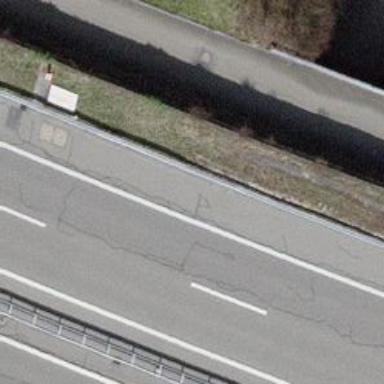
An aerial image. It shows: Unclassified road with tunnel.